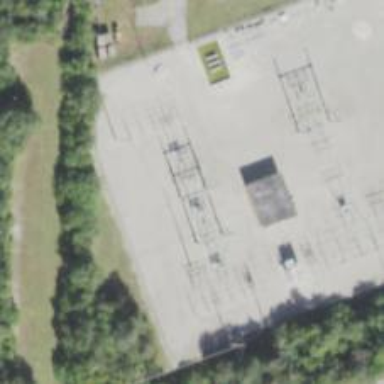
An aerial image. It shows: Power tower.